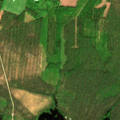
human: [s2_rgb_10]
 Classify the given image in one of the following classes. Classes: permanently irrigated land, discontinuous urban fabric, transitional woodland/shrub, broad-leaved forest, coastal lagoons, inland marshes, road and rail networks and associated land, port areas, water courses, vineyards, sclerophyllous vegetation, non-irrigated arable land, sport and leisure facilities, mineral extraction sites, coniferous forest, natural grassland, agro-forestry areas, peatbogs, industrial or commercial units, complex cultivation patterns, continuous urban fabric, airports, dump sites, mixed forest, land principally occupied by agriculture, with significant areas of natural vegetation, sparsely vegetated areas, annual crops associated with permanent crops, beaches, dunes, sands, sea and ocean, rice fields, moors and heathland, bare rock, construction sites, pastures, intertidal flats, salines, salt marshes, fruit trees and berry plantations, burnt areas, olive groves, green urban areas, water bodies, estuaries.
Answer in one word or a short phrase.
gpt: non-irrigated arable land, coniferous forest, mixed forest, water courses